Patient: sex F, age 46
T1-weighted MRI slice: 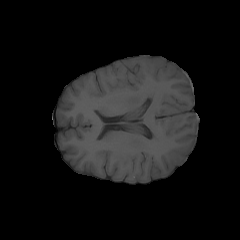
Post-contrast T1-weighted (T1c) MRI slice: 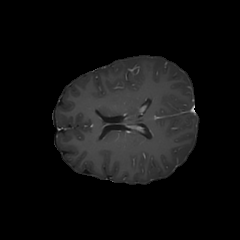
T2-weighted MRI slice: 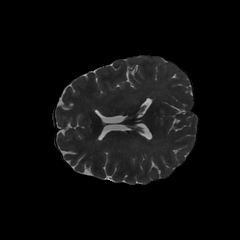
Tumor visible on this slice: no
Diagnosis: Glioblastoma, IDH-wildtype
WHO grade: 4